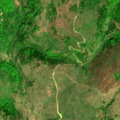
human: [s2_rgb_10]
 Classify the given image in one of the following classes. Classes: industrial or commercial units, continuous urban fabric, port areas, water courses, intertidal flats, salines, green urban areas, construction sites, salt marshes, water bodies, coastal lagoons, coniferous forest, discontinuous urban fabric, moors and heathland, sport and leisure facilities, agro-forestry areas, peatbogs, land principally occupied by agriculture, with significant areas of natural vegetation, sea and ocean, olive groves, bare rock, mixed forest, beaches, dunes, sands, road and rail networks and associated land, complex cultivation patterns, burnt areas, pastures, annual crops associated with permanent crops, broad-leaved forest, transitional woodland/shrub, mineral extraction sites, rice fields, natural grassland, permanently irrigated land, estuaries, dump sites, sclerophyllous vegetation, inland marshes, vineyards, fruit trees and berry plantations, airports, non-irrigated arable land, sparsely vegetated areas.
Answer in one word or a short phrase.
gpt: broad-leaved forest, natural grassland, transitional woodland/shrub